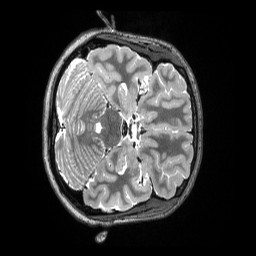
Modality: T2w
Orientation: axial
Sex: female
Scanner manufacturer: siemens
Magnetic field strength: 3 T
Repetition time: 3.2 s
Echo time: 0.563 s